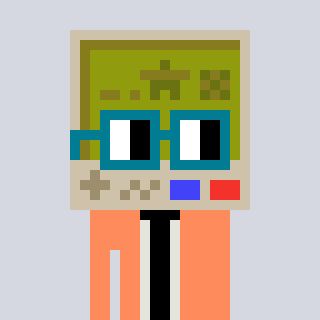
a pixel art character with square dark green glasses, a gameboy-shaped head and a peachy-colored body on a cool background